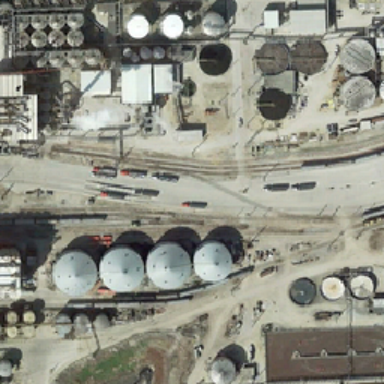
Several cars were driving on the road between many pallets .